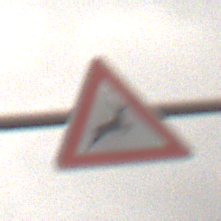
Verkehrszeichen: WildwechselLinks
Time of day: Midday
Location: Outdoor (Nature)
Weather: Overcast
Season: NotSpecified
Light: Natural